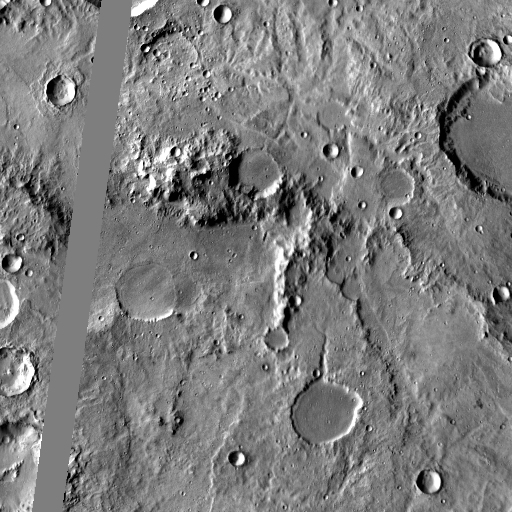
Crater classes present: Background, Other, Layered, Buried, Secondary